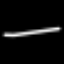
Label: line